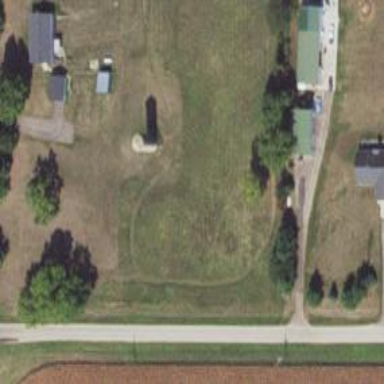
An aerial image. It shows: Silo.